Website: apple-inc
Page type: customer-info-address
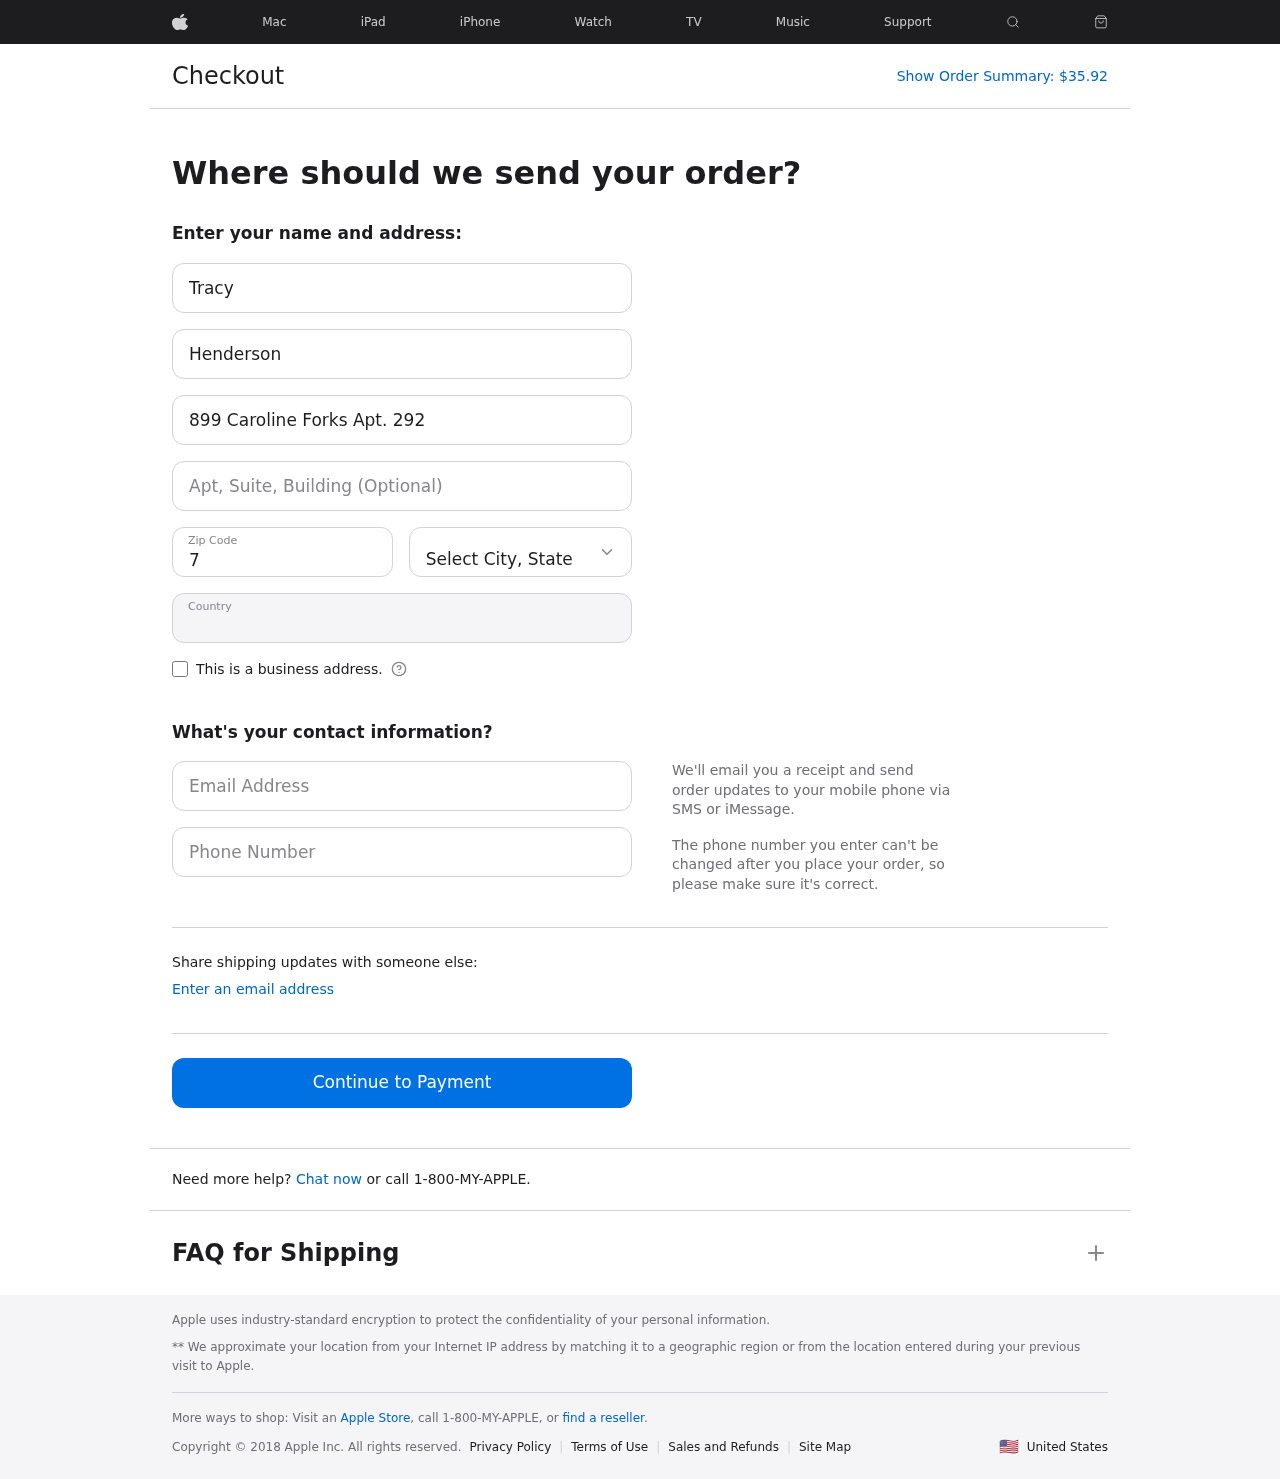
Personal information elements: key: PII_CITY_STATE
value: West Amy, MN
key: PII_COUNTRY
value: United States
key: PII_EMAIL
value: thenderson@hotmail.com
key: PII_FIRSTNAME
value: Tracy
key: PII_LASTNAME
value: Henderson
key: PII_PHONE
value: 9335477798
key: PII_POSTCODE
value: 78394
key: PII_STREET
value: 899 Caroline Forks Apt. 292
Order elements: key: ORDER_TOTAL
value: $35.92